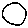
Label: circle